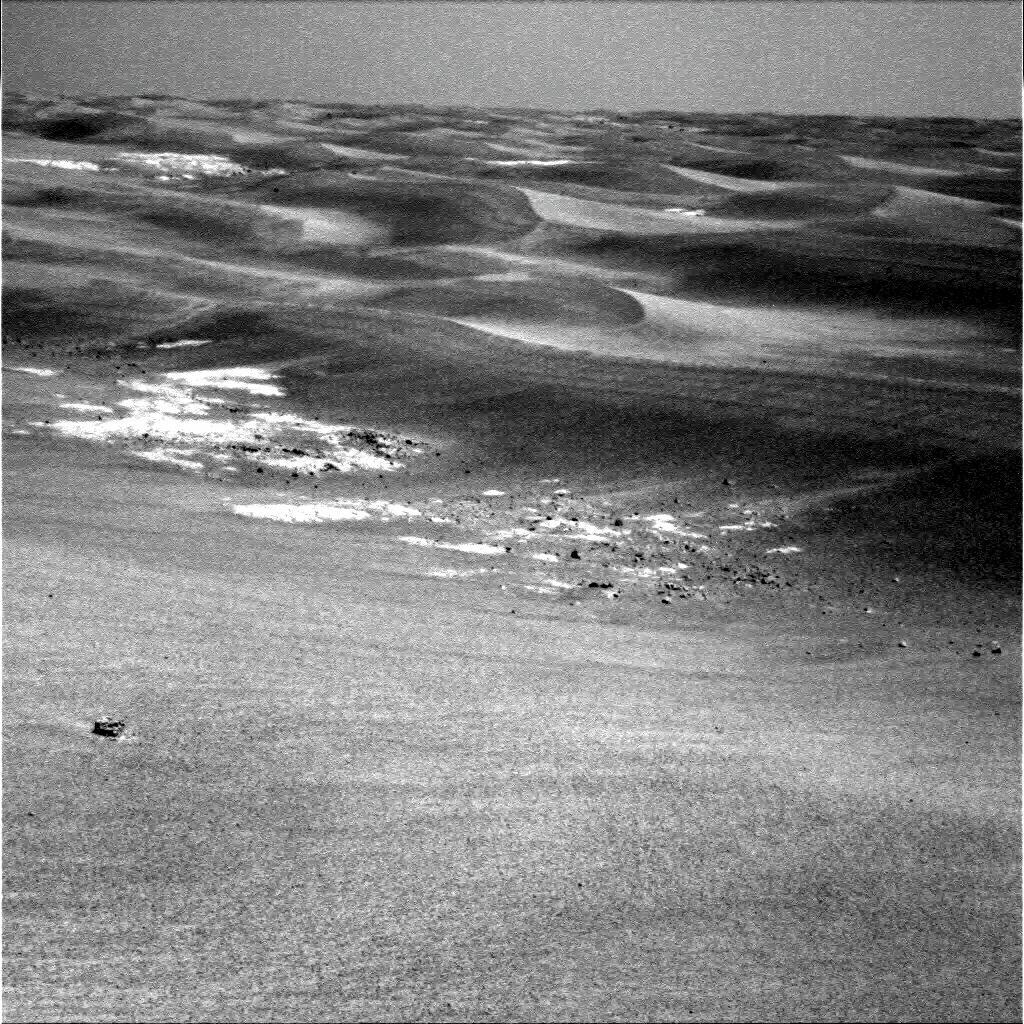
Terrain classes present: Bedrock, Gravel / Sand / Soil, Rock, Sky / Distant Mountains